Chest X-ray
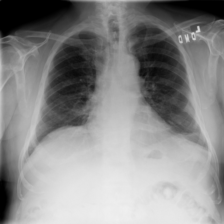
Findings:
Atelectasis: negative
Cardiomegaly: negative
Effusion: negative
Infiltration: negative
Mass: negative
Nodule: negative
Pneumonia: negative
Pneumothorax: negative
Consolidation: negative
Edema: negative
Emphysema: negative
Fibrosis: negative
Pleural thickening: negative
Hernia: negative